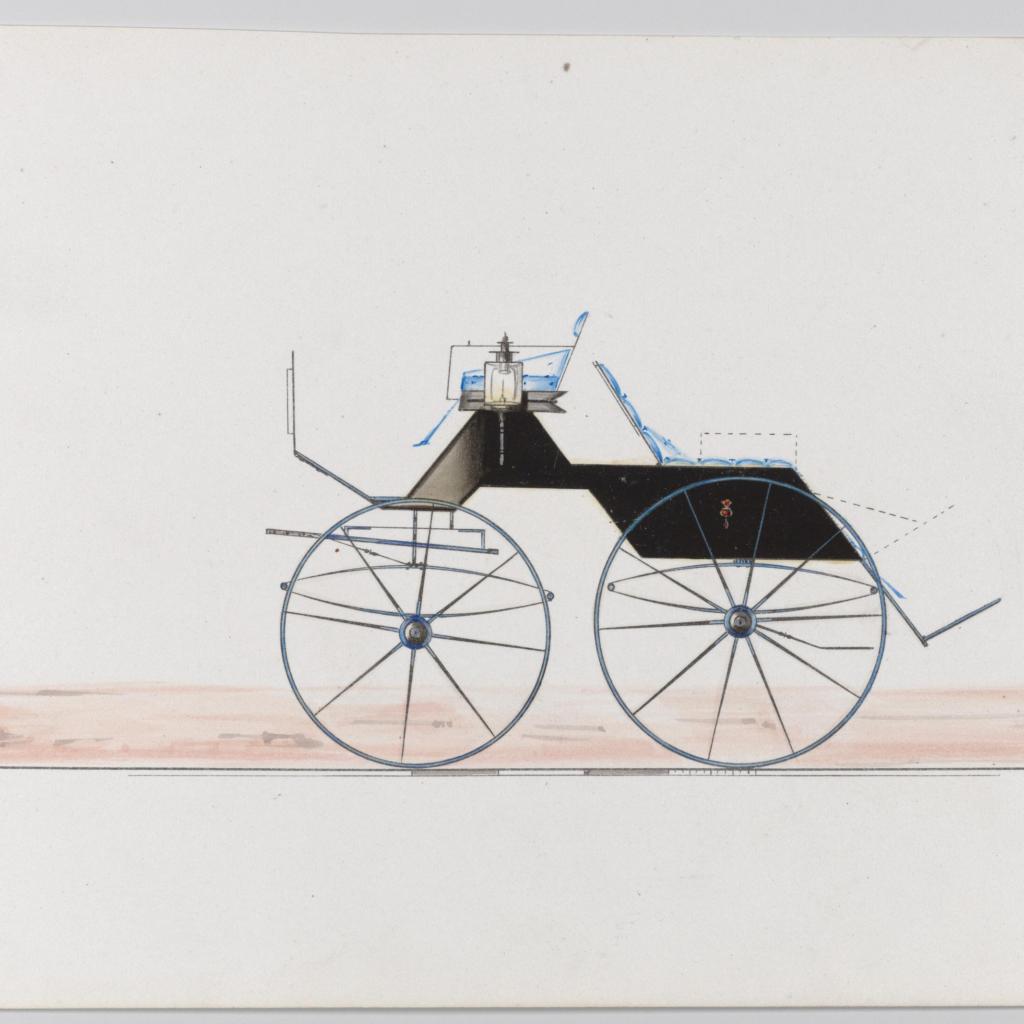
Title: Design for Dos-à-Dos (unnumbered)
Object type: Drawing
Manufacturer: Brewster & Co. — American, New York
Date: ca. 1870
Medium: Pen and black ink, watercolor and gouache and gum arabic
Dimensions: sheet: 5 13/16 x 8 7/8 in. (14.8 x 22.5 cm)
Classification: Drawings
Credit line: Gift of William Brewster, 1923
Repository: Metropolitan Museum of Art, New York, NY